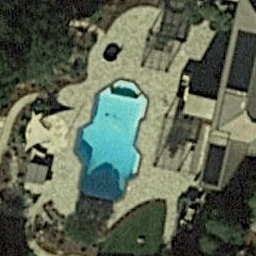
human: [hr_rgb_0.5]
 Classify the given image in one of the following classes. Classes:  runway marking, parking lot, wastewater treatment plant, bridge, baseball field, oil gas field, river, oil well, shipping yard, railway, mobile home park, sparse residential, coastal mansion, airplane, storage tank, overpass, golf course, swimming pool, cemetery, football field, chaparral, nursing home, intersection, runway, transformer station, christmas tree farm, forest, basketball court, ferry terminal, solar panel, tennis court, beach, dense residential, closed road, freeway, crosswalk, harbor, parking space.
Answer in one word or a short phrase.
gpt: swimming pool